Question: Here is the workflow I am aiming for:

I have two repositories. One for the website framework coded in PHP, and the other is for custom PHP code for added website features the client wants.
I need to be able to pull from both repositories for the client website but only push to one, which would be the custom code, and I only want that second repository to hold the custom code, not the framework.
How can I achieve this?
I have both repositories added but it always does a merge (because I use 'git pull') but if I use just 'git remote update' my files are not changed.
Steps I took for the setup:
Remote:
'''
mkdir ~/git/framework.git
cd ~/git/framework.git
git init --bare
mkdir ~/git/client1.git
cd ~/git/client1.git
git init --bare
'''
Local:
'''
mkdir ~/www/framework
cd ~/www/framework
git init
git remote add framework ssh://user@host/~/git/framework.git
mkdir ~/www/client1
cd ~/www/client1
git init
git remote add framework ssh://user@host/~/git/framework.git
git remote add client ssh://user@host/~/git/client1.git
'''
Here is my local client config:
'''
[core]
repositoryformatversion = 0
filemode = true
bare = false
logallrefupdates = true
ignorecase = true
precomposeunicode = true
[remote "framework"]
url = ssh://user@host/~/git/framework.git
fetch = +refs/heads/*:refs/remotes/framework/*
[remote "client"]
url = ssh://user@host/~/git/client1.git
fetch = +refs/heads/*:refs/remotes/client/*
'''
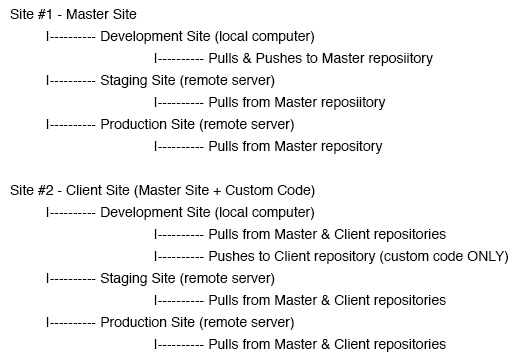
Answer: For your pattern, you can declare one of the repositories read-only, as per <URL>.
A more common pattern is to use branches to keep framework and client separate. This also means you need only two repositories: your shared bare repository, and your local development one. You can pull from 'origin', which has main two branches, 'framework' and 'client'. You can choose what to merge from 'framework' into 'client', and you'd (almost) never merge from 'client' back to 'framework'.